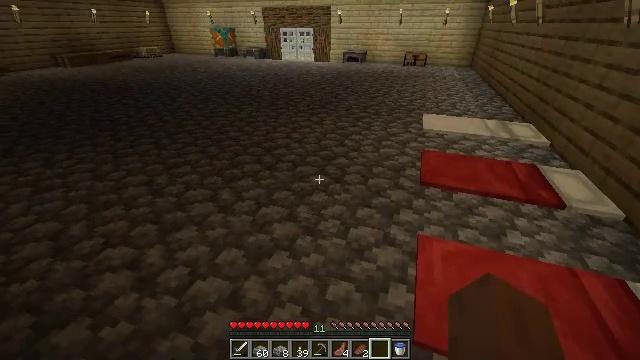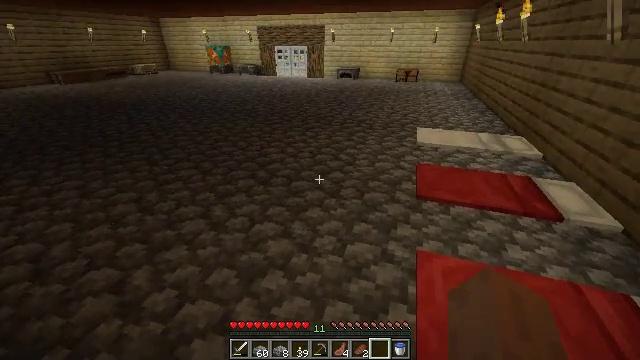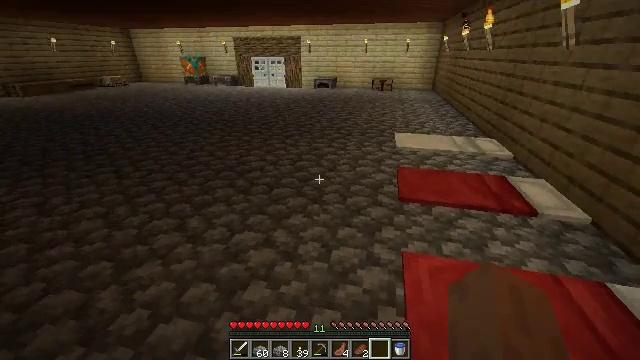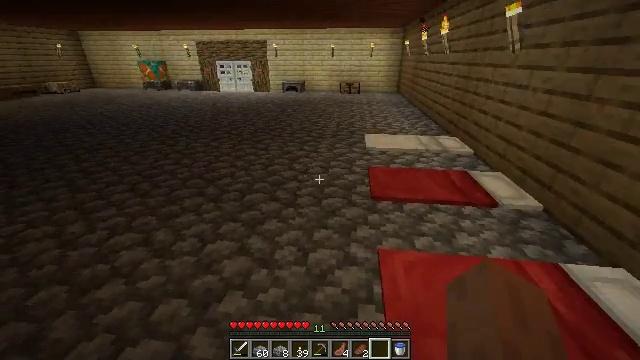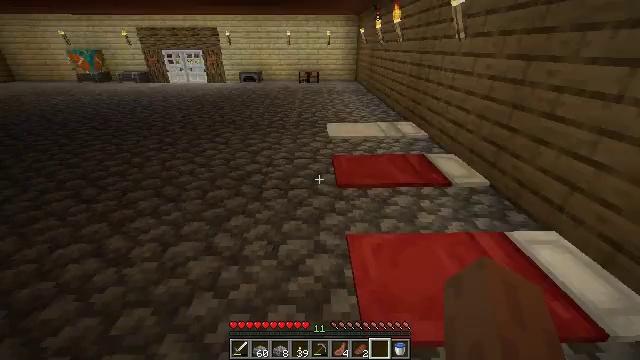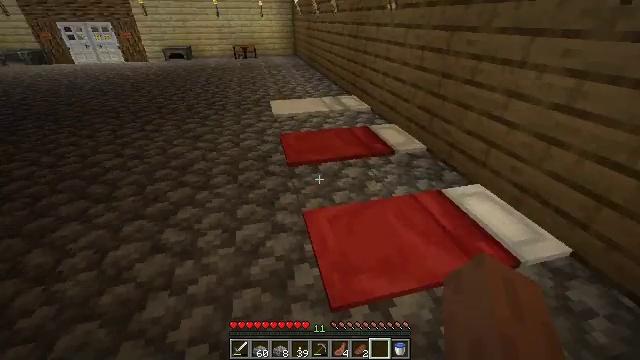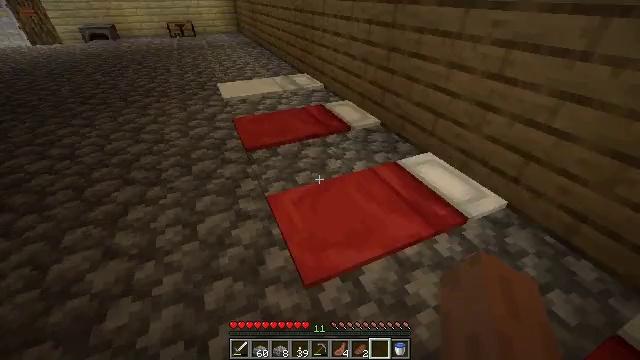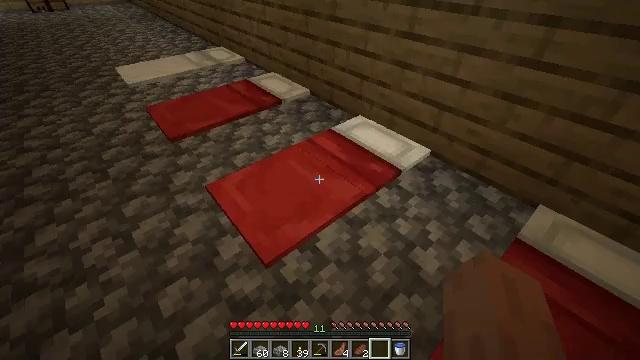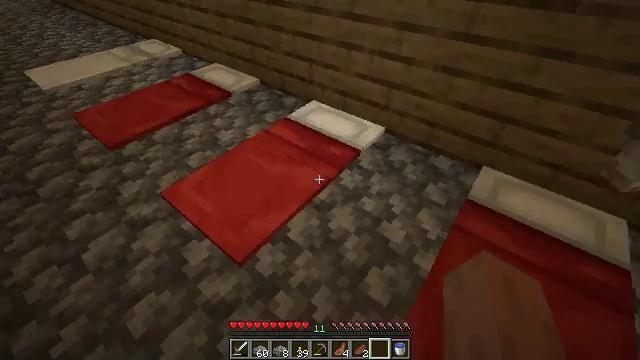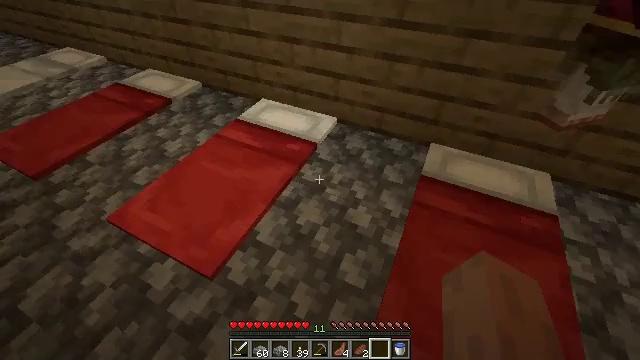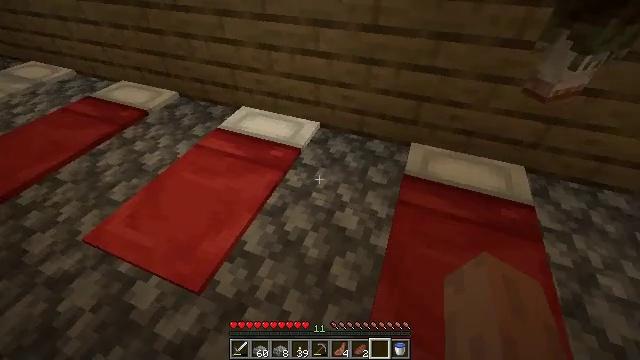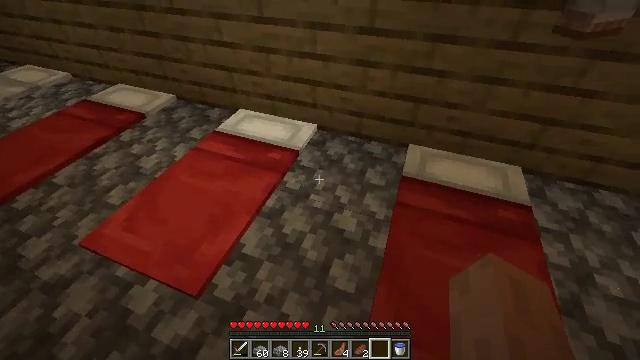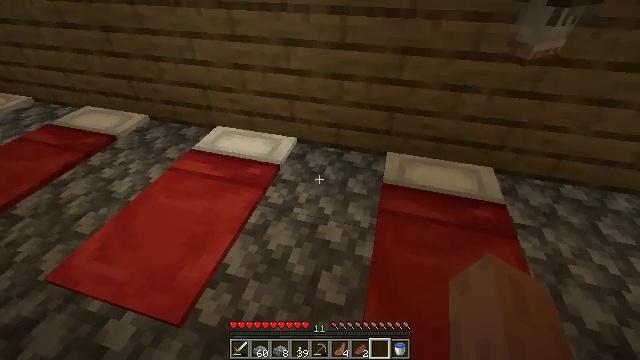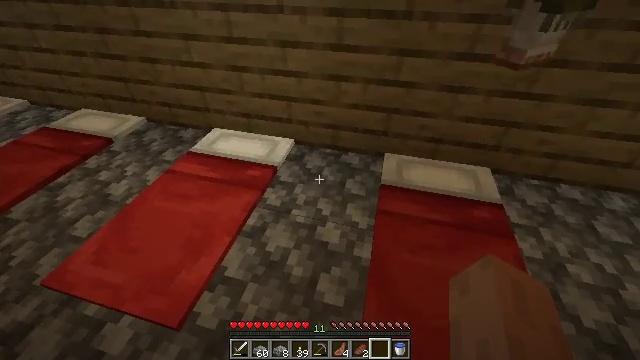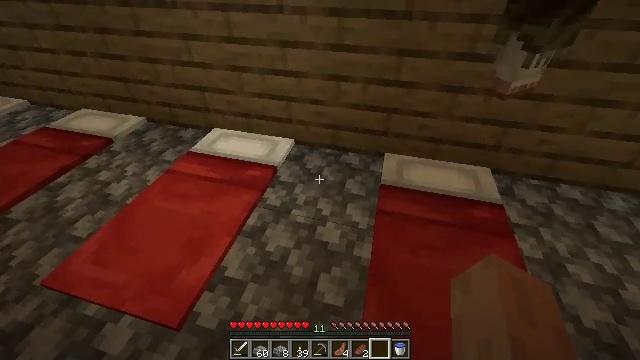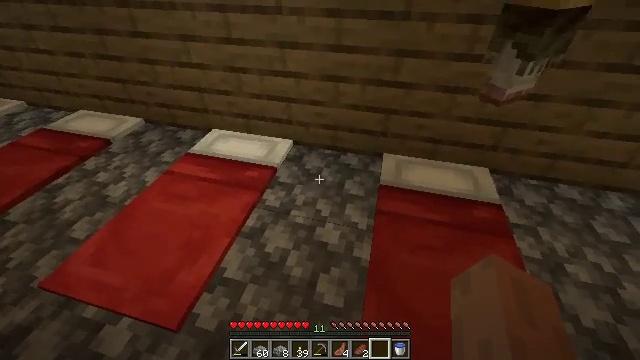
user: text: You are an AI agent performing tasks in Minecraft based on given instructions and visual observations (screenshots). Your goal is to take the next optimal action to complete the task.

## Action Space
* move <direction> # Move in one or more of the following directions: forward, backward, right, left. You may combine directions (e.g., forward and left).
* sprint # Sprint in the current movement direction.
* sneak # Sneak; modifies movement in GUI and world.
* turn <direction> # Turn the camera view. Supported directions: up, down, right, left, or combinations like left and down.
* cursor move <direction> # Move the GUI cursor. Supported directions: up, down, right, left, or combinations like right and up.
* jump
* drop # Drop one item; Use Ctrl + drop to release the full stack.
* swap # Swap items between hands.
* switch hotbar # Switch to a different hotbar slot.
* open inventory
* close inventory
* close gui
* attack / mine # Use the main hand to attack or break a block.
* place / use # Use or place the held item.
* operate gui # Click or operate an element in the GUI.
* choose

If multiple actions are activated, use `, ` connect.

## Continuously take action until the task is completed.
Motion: motion action
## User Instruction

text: Break the red bed to move it.
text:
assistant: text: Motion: turn right and up
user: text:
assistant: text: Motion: turn right and up
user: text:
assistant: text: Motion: turn right
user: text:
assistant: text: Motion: turn right and down
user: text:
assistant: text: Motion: turn right and down
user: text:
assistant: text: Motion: turn right and down
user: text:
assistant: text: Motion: turn right and down
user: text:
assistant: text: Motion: turn right and down
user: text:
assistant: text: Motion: turn right and down
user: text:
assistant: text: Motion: turn right and up
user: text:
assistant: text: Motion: no_op
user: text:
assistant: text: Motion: turn right and up
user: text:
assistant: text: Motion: no_op
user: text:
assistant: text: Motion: no_op
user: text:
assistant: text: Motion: no_op
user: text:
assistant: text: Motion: turn right
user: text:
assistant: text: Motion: turn right
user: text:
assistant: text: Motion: turn right
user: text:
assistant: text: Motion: turn right and down
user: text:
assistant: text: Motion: turn right and down
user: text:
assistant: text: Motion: turn right and down
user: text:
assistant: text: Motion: turn right and down
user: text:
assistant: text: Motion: no_op
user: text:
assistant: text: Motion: turn right
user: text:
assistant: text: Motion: no_op
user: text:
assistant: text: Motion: turn right
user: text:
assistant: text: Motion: turn right
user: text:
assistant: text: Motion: no_op
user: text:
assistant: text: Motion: no_op
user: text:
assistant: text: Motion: no_op